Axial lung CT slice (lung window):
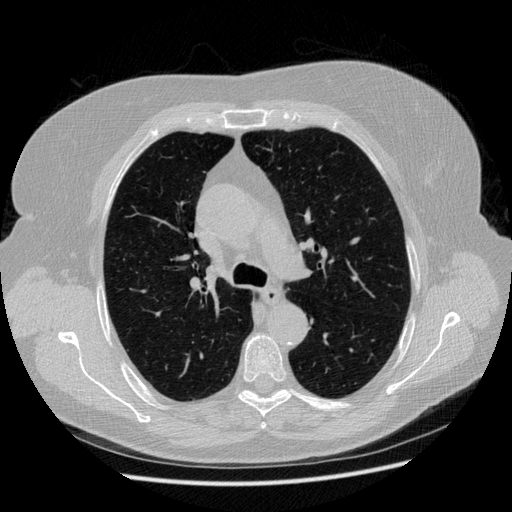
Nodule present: no